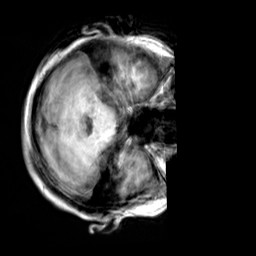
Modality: T1w
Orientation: axial
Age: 28
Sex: female
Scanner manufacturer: siemens
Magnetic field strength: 3 T
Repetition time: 2.3 s
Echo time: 0.00303 s